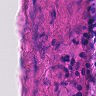
Metastatic tissue present: no